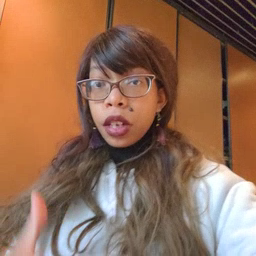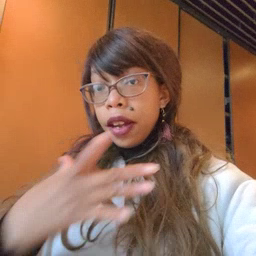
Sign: like